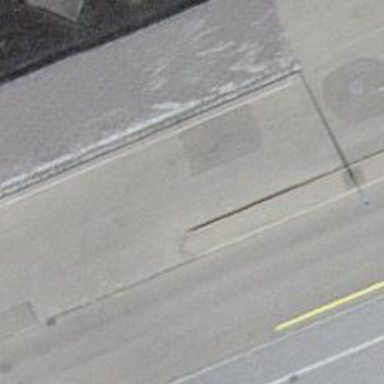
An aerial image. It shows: Public transport stop position.